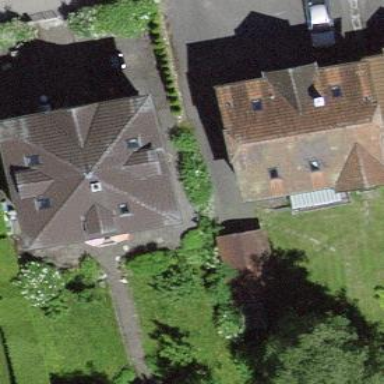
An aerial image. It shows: Residential building.